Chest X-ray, AP view. Patient: 47 years old, sex F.
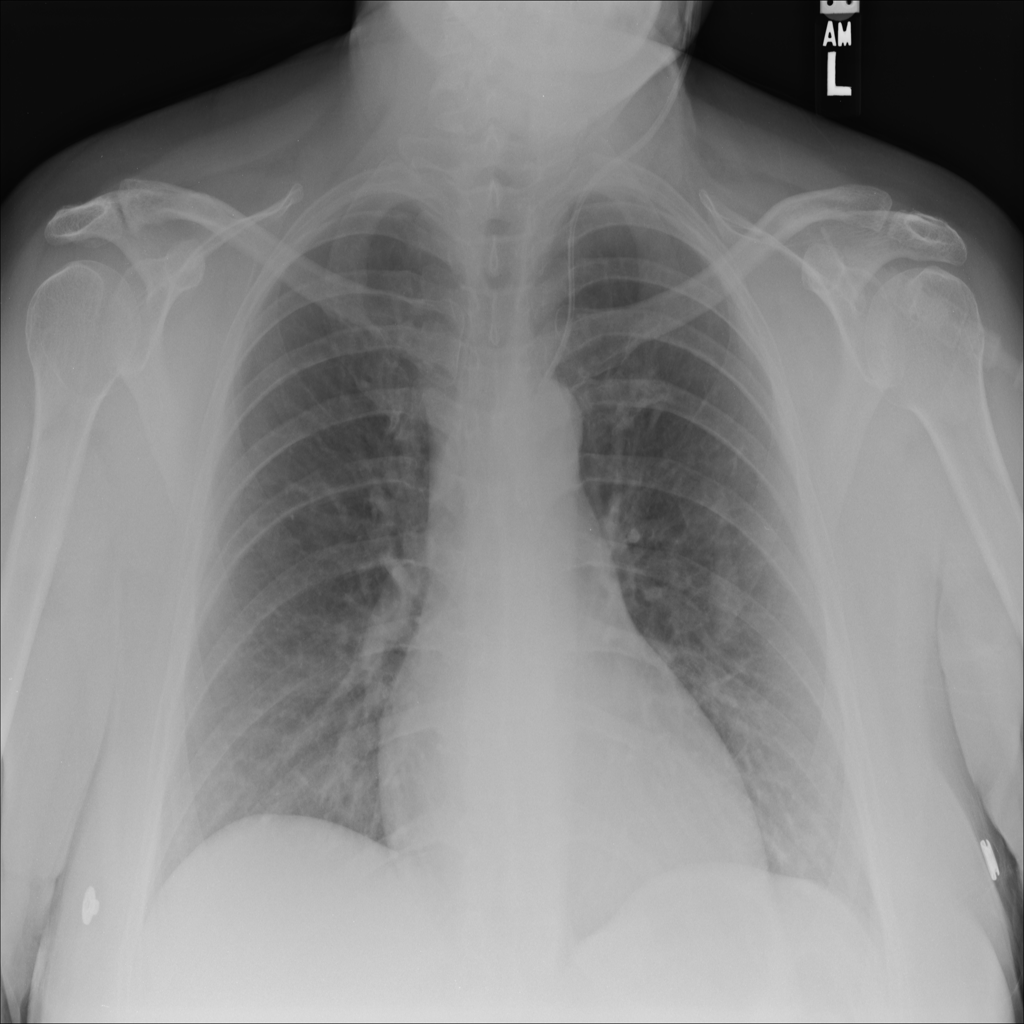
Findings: Cardiomegaly